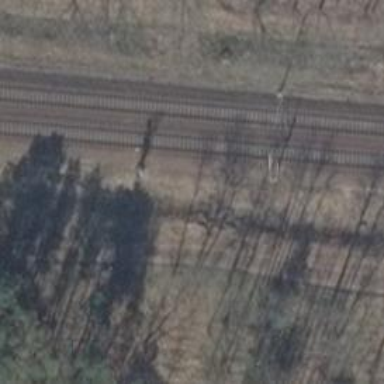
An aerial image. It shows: Railway signal.